Aerial crown-view tile of a tropical tree (Barro Colorado Island, Panama), acquired 20250915:
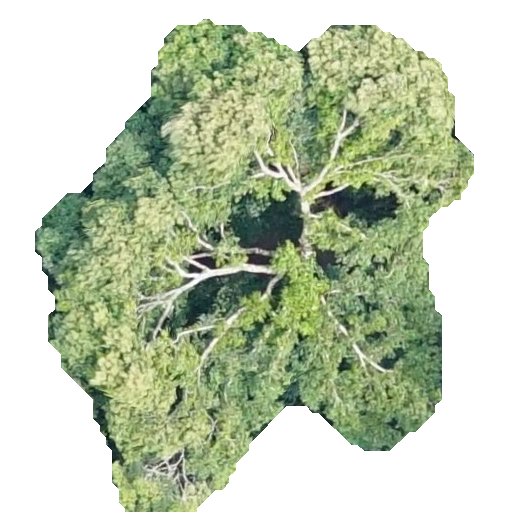
Species: Prioria copaifera
GBIF accepted scientific name: Prioria copaifera
Crown area: 215.881 m²